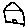
Label: house